Aerial crown-view tile of a tropical tree (Barro Colorado Island, Panama), acquired 20250915:
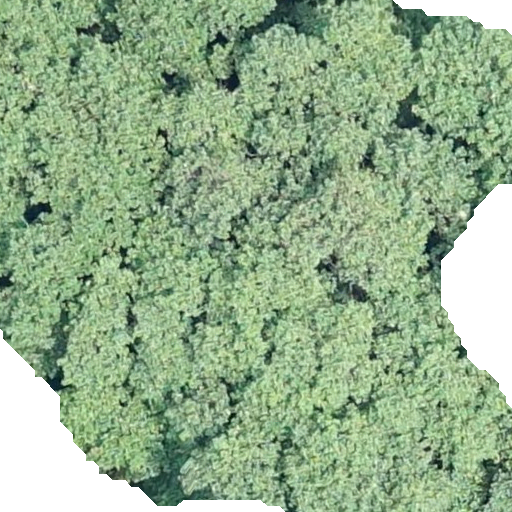
Species: Hieronyma alchorneoides
GBIF accepted scientific name: Hieronyma alchorneoides
Crown area: 442.682 m²